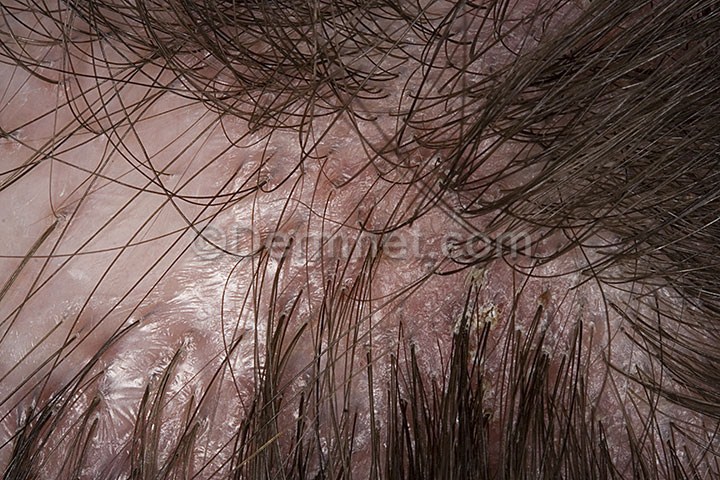
Disease: Hair Loss Photos Alopecia and other Hair Diseases